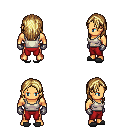
a pixel art fantasy rpg character, male body template, human, tanned skin, white pirate shirt, red pants, blonde long hairstyle, metal gloves, gray slippers, four views (front, back, left, right), 2x2 character sprite sheet, small pixel art, hard edges, no anti-aliasing